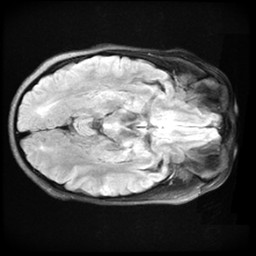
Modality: FLAIR
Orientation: axial
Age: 38
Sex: female
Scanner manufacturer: ge
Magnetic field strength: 3 T
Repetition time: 11 s
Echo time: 0.1497 s